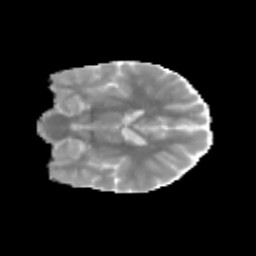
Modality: MD
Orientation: coronal
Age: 9
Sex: male
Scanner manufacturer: siemens
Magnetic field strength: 3 T
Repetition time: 3.8 s
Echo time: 0.07 s